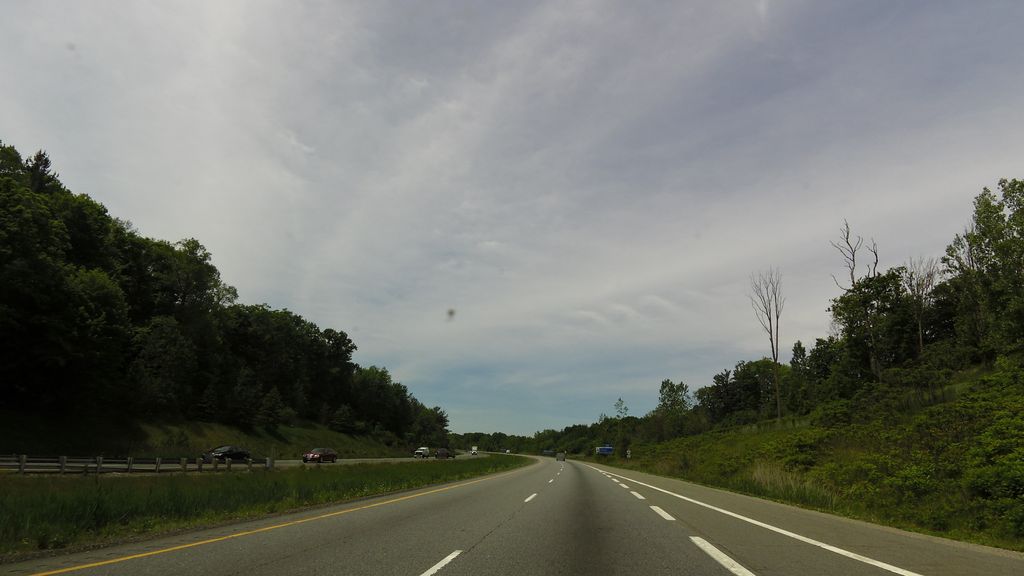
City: hamilton